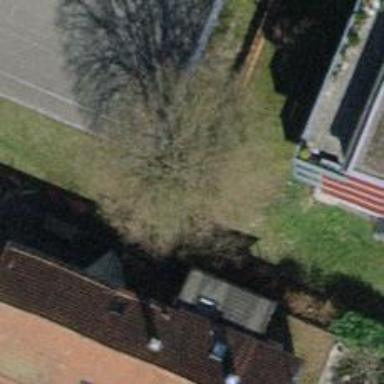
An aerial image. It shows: Beautiful tree in nature.